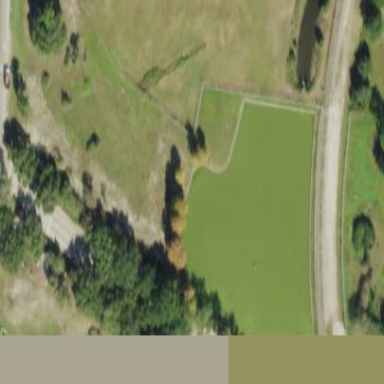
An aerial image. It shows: Retention basin containing natural water.